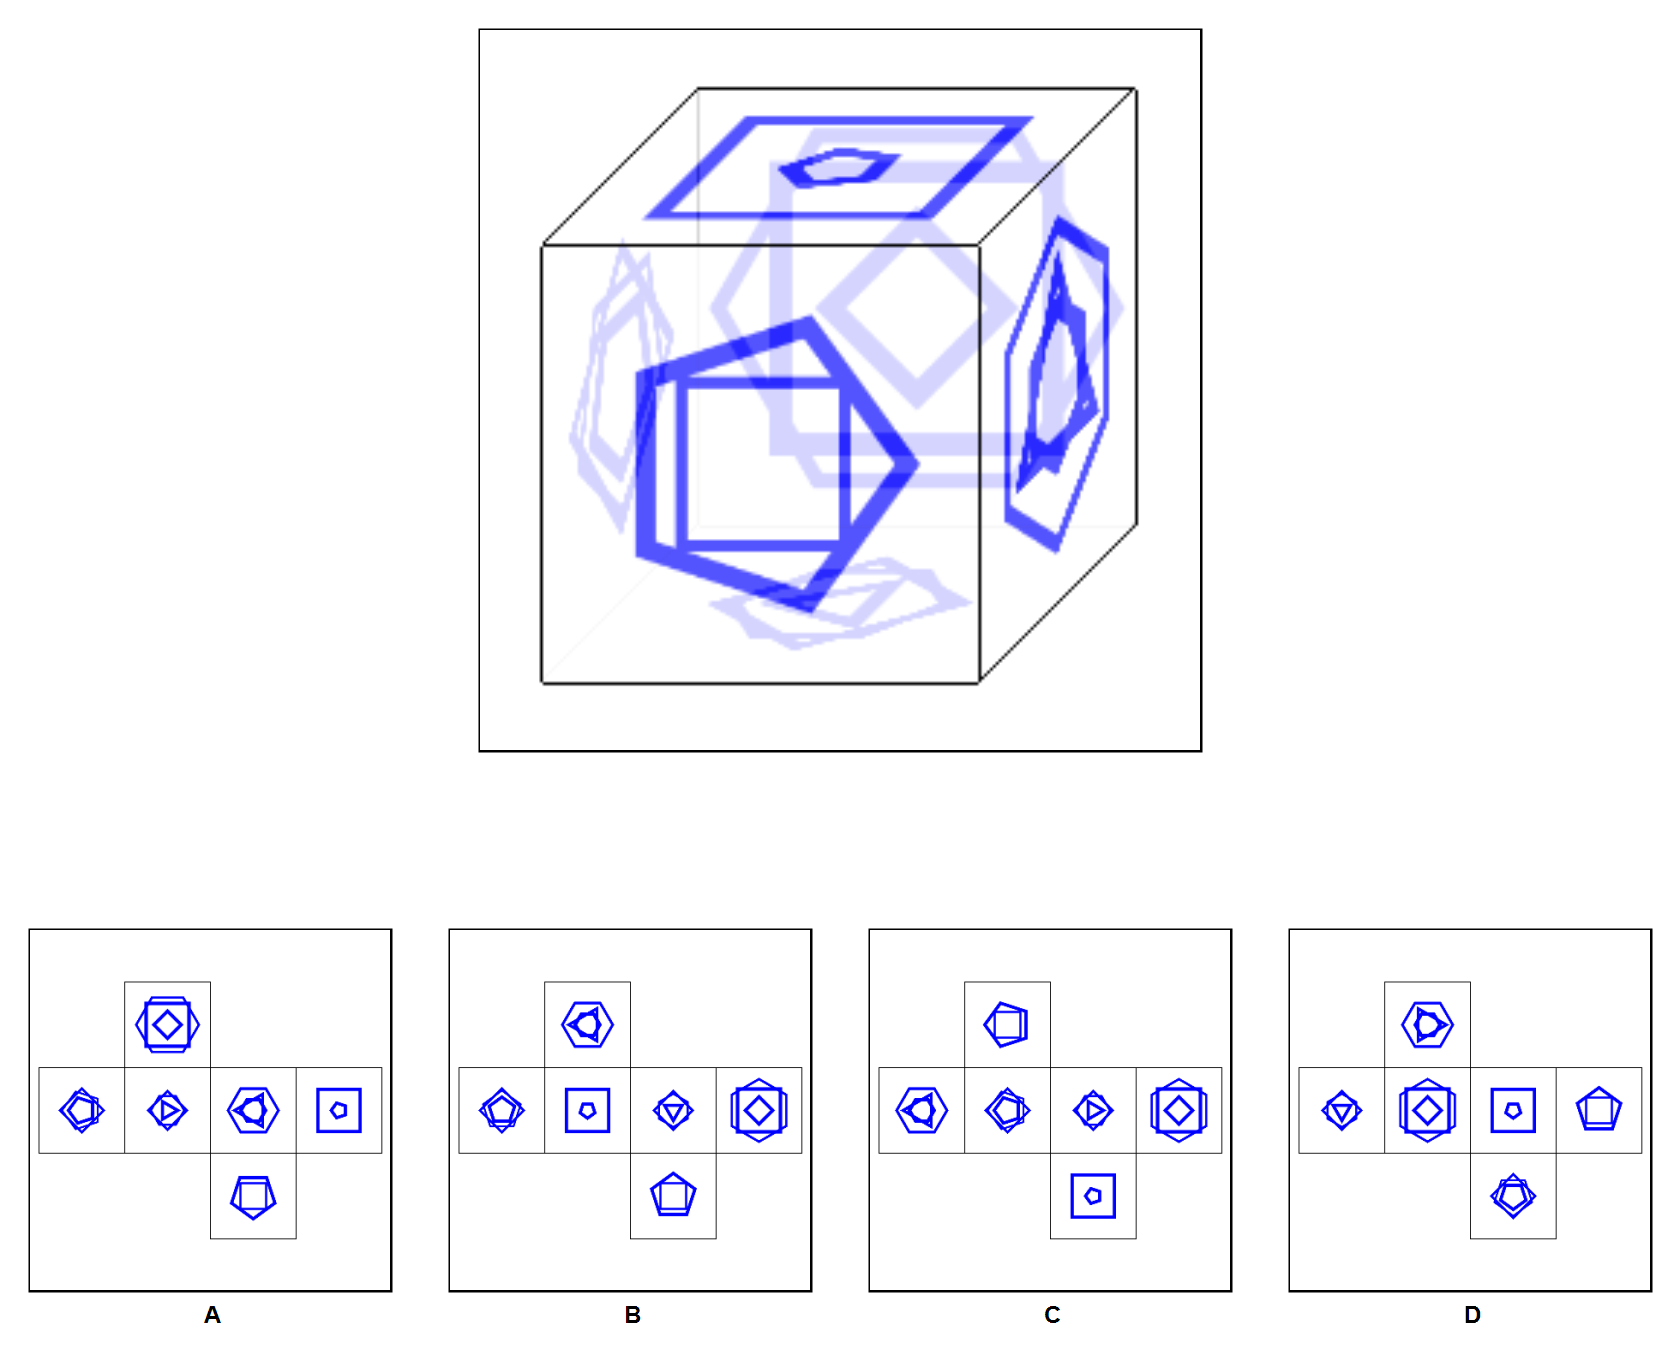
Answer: D